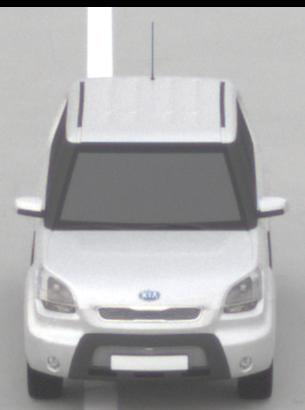
Make: KIA
Model: Soul 1.6
Detailed model: Soul (AM)
Model produced from: 2009/02
Model produced until: 2009/11
Doors: 5
Color: white
Road condition: dry road
Daytime: morning or afternoon
Contrast: low contrast